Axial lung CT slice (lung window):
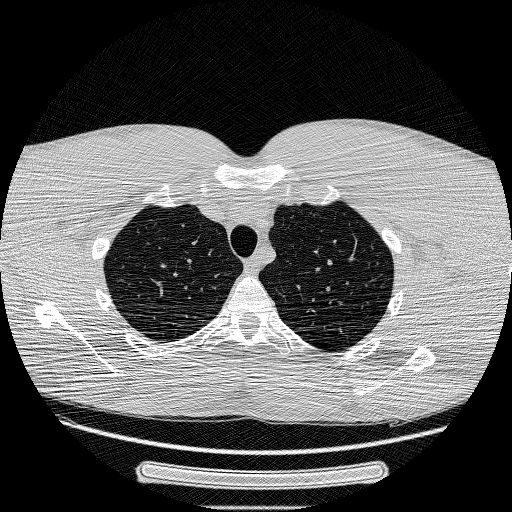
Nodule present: no